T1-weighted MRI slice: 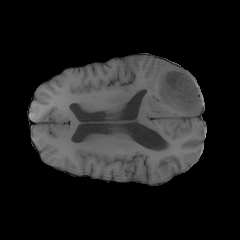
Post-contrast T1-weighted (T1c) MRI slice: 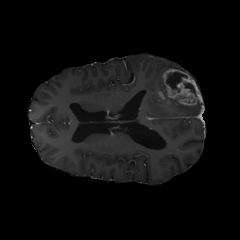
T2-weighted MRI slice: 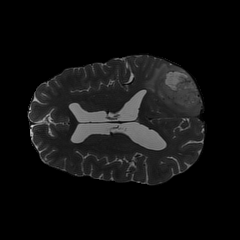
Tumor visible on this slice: yes